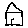
Label: house